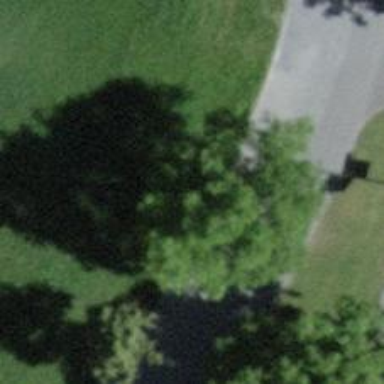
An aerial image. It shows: Beautiful avenue lined with broadleaved trees.